Question: I want to indicate a distance in one of my plots. What I have in mind is the way they do it in technical drawings, showing a double headed arrow with the distance as text beside it.
'''
from matplotlib.pyplot import *
hlines(7,0,2, linestyles='dashed')
hlines(11,0,2, linestyles='dashed')
hlines(10,0,2, linestyles='dashed')
hlines(8,0,2, linestyles='dashed')
plot((1,1),(8,10), 'k',) # arrow line
plot((1,1),(8,8), 'k', marker='v',) # lower arrowhead
plot((1,1),(10,10), 'k', marker='^',) # upper arrowhead
text(1.1,9,"D=1")
'''
This results in something like this (two of the hlines are not really needed, they just increase the drawing area...):
Is there a quicker way to do this, preferably with arrowheads which end on the exact spot, not below/above where they should be?
Extra points for placing the text automatically as well.
I had been playing with 'annotate' but since the string would have to be sacrificed this solution had lost some appeal to me. Thanks for pointing out the arrowstyle though, it wasn't working when I attempted something similar.
I guess there is no way around writing a little function to do it with one call...
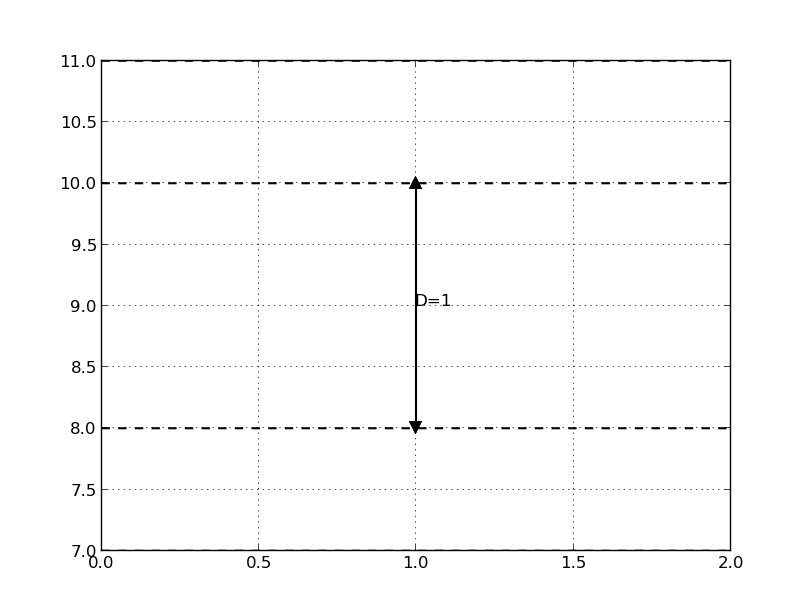
Answer: '''
import matplotlib.pyplot as plt
plt.hlines(7, 0, 2, linestyles='dashed')
plt.hlines(11, 0, 2, linestyles='dashed')
plt.hlines(10, 0, 2, linestyles='dashed')
plt.hlines(8, 0, 2, linestyles='dashed')
plt.annotate(
'', xy=(1, 10), xycoords='data',
xytext=(1, 8), textcoords='data',
arrowprops={'arrowstyle': '<->'})
plt.annotate(
'D = 1', xy=(1, 9), xycoords='data',
xytext=(5, 0), textcoords='offset points')
# alternatively,
# plt.text(1.01, 9, 'D = 1')
plt.show()
'''
yields

For more information on the many options available with 'plt.annotate', see <URL>.
---
As shown above, the text can be placed with either 'plt.annotate' or 'plt.text'. With 'plt.annotate' you can specify the offset (e.g. '(5, 0)') in points, whereas with 'plt.text' you can specify the text location in data coordinates (e.g. '(1.01, 9)').